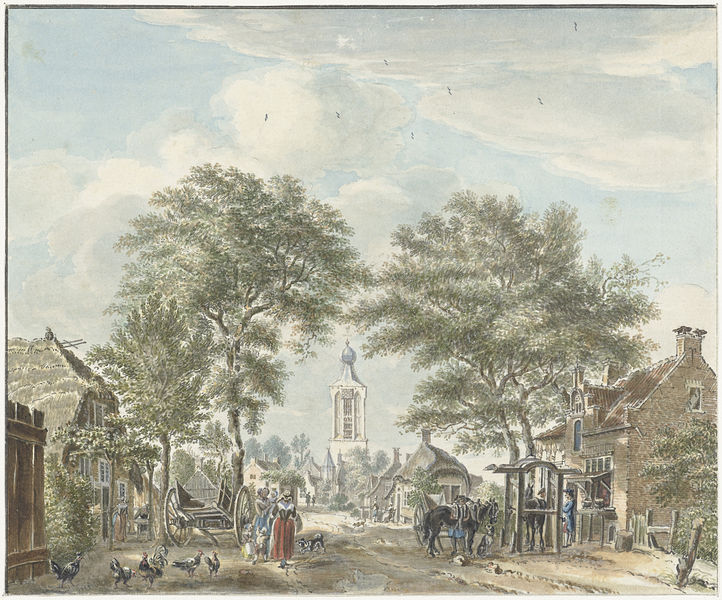
Titel: Gezicht op Scherpenzeel
Künstler: Jan de Beijer
Standort: Amsterdam
Institution: Rijksmuseum
Schlagwörter: blau, himmel, wolken, aquarell, bäume, frauen, stadt, kleid, männer, strasse, weiss, zeichnung, haus, rot, zaun, häuser, kirche, karren, pferd, pferde, räder, turm, dorf, dächer, platz, wagen, strohdach, straßenszene, hühner, leiterwagen